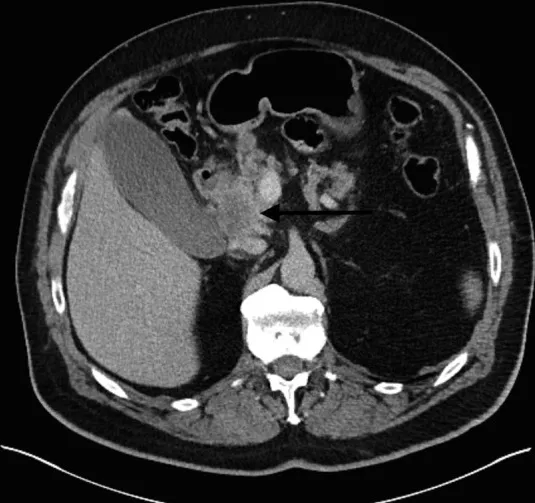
Axial contrast-enhanced computed tomography (CT) image demonstrates a defined hypo-attenuating mass in the head of the pancreas (arrow), which abuts the second portion of the duodenum.
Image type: radiology (ct)